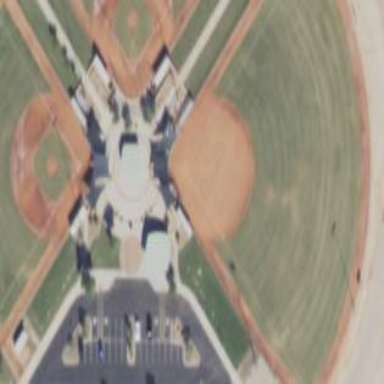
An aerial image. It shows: Baseball pitch for leisure and sports activities.